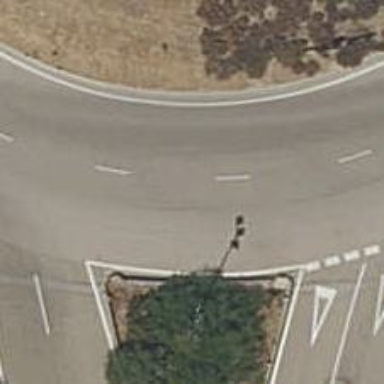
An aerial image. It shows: Tertiary road leading to roundabout.